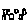
Label: zigzag